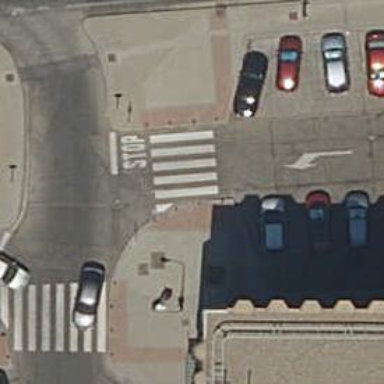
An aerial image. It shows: Uncontrolled crossing on the road.